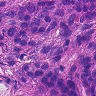
Metastatic tissue present: yes